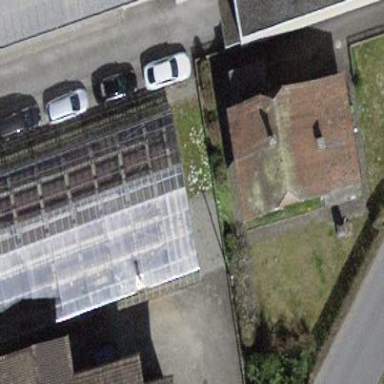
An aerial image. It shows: Greenhouse used for horticulture.